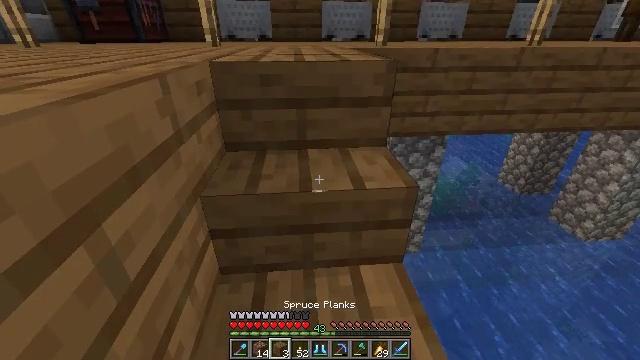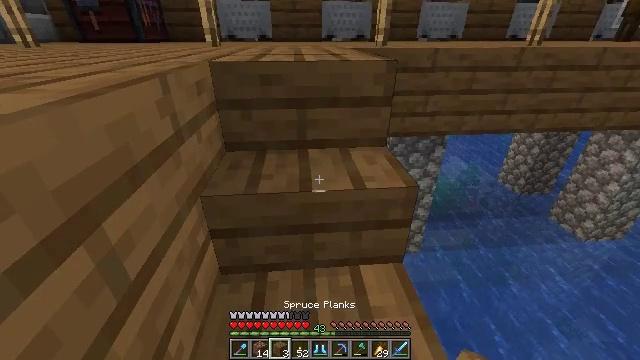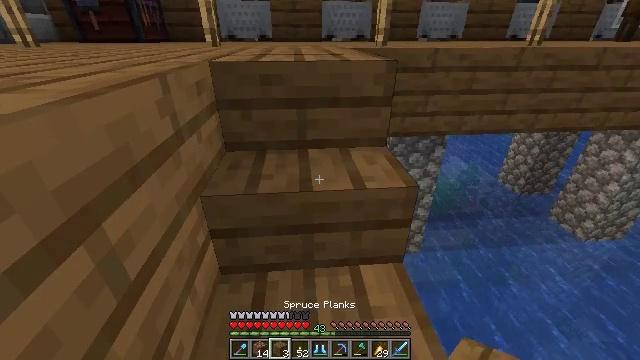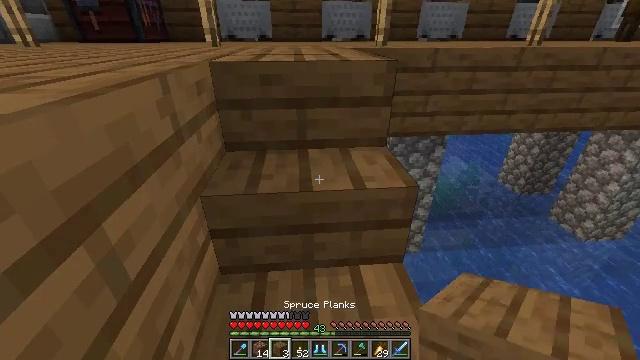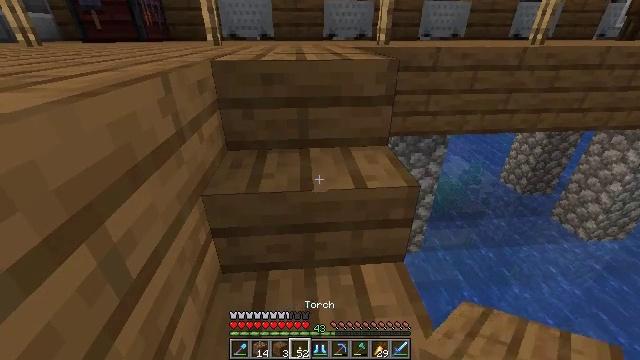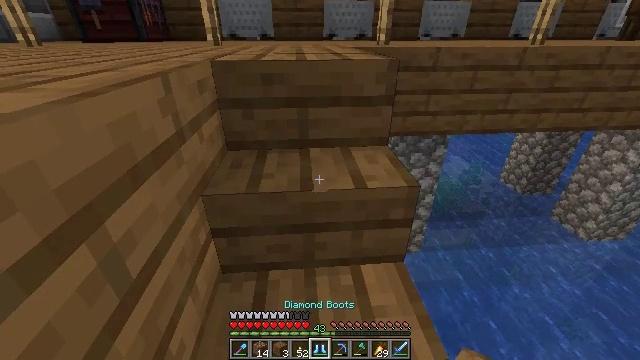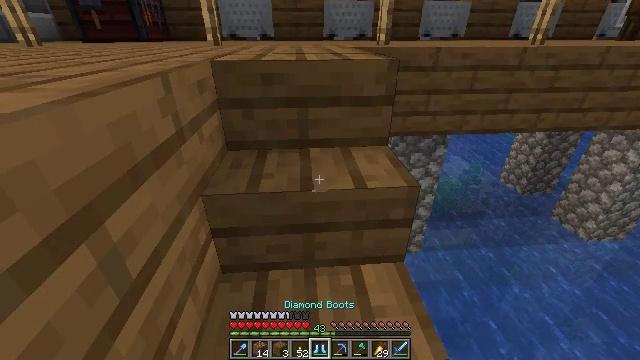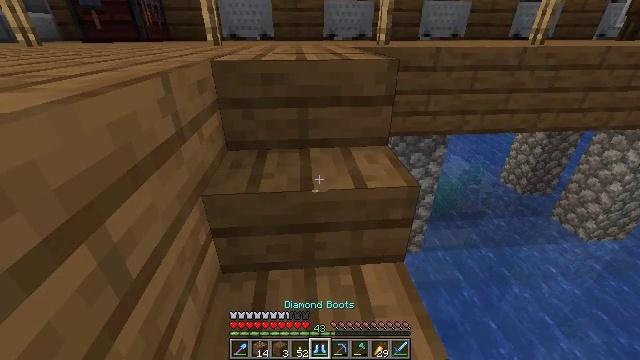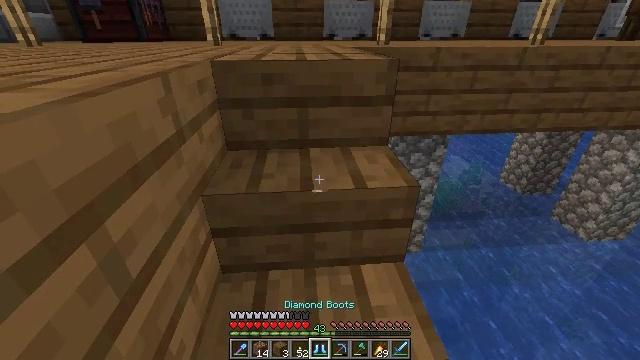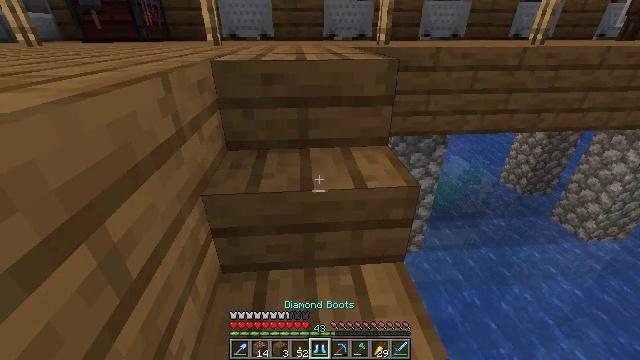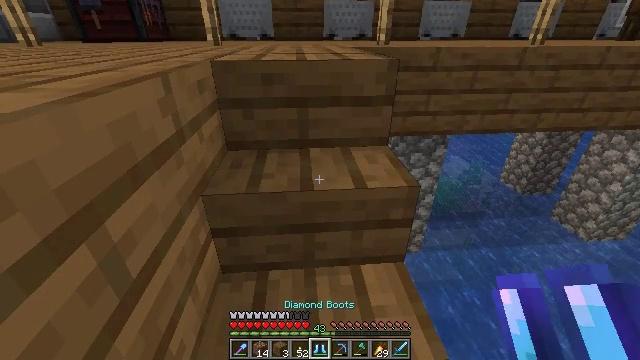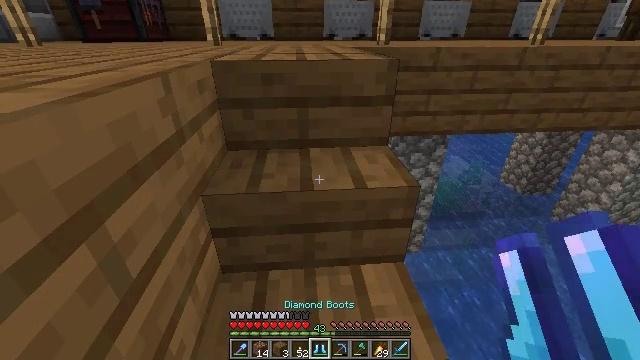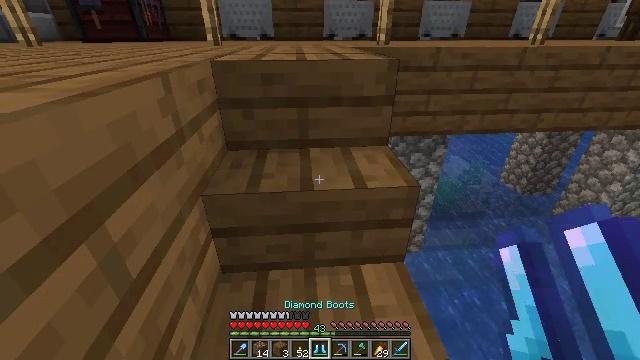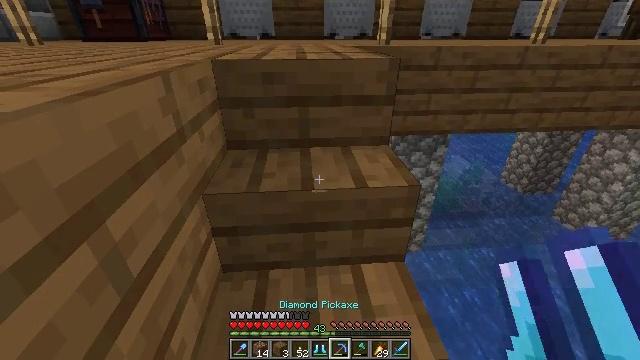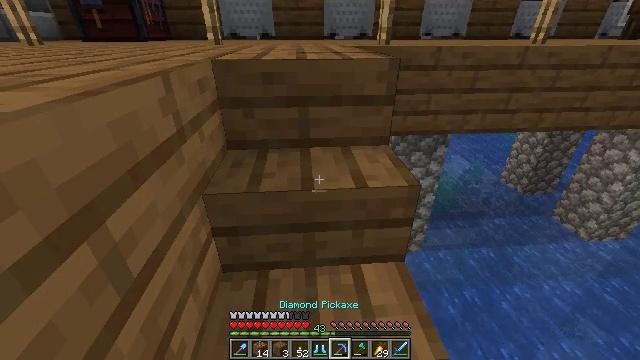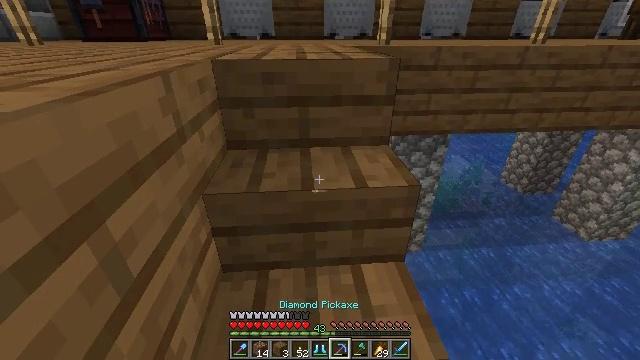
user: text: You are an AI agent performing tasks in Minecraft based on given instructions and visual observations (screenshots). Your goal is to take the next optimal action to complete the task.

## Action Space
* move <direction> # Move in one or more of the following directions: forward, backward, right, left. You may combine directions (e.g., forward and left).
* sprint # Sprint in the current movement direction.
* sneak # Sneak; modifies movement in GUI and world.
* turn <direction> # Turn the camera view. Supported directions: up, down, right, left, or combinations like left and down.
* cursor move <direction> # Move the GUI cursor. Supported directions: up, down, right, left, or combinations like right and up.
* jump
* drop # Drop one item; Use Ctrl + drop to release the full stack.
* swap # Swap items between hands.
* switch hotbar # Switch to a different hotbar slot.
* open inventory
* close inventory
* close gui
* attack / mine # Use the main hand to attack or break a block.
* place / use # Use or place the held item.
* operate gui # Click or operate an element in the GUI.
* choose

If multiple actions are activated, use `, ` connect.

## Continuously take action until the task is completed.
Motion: motion action
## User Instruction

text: Break the spruce stairs for wood.
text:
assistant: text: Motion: no_op
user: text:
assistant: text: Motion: no_op
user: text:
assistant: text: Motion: no_op
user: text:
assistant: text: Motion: no_op
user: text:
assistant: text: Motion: no_op
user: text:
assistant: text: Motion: no_op
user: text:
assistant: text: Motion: no_op
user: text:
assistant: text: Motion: no_op
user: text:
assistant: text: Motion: no_op
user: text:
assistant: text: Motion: no_op
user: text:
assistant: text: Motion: no_op
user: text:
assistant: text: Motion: no_op
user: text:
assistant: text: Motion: no_op
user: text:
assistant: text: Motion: no_op
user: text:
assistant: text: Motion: no_op
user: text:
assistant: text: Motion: no_op
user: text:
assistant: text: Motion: no_op
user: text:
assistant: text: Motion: no_op
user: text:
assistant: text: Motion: no_op
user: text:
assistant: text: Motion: no_op
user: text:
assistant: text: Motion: no_op
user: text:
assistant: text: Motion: no_op
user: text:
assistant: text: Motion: no_op
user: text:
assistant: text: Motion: no_op
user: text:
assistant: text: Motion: no_op
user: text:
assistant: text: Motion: no_op
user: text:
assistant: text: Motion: no_op
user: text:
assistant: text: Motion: no_op
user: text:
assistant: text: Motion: no_op
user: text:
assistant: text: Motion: no_op